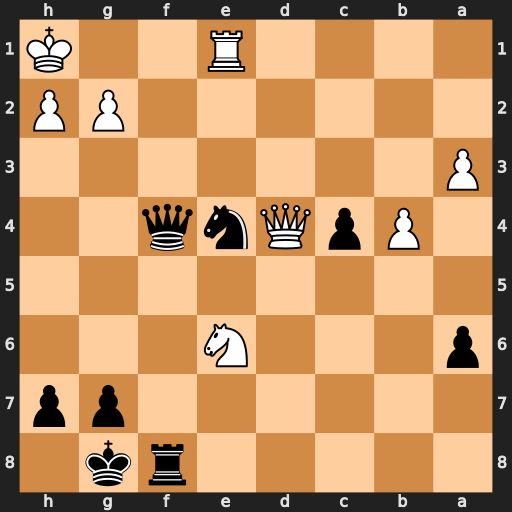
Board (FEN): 5rk1/6pp/p3N3/8/1PpQnq2/P7/6PP/4R2K
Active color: b
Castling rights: -
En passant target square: -
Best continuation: Qf1+ Rxf1 Rxf1+ Qg1 Nf2#